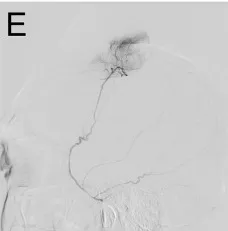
(E) Angiographic tumor staining of the left middle meningeal artery. At the 6-month follow-up , sagittal.
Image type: radiology (x_ray)